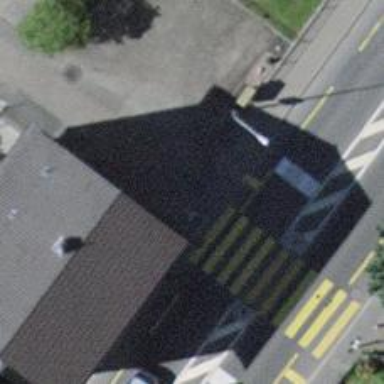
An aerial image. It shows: Bollard.